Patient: sex M, age 65
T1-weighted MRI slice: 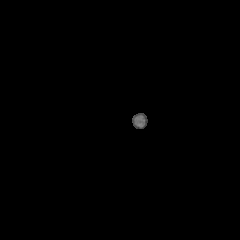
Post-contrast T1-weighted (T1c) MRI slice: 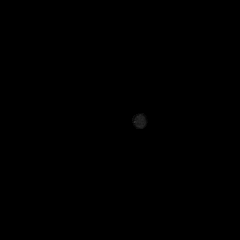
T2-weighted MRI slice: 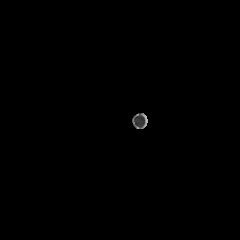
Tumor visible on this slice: no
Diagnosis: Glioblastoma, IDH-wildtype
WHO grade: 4